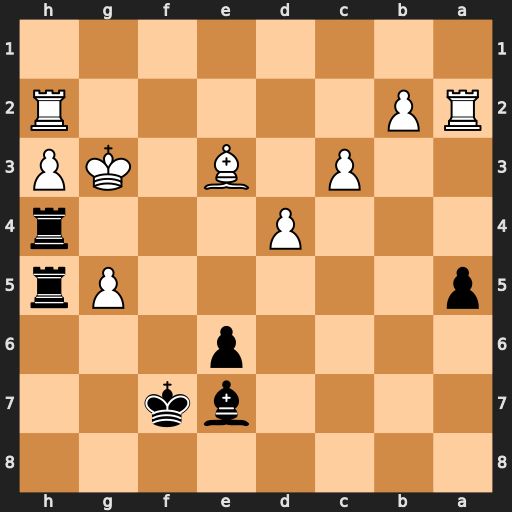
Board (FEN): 8/4bk2/4p3/p5Pr/3P3r/2P1B1KP/RP5R/8
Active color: b
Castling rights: -
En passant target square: -
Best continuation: Bd6+ Kf3 Bxh2